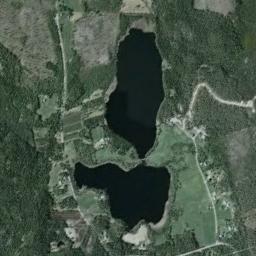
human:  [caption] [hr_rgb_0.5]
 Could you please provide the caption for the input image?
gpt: The lake above is bigger than the lake below .

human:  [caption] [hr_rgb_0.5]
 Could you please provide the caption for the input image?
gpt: Two irregularly shaped blue lakes surrounded by green fields, Green spaces and forests .

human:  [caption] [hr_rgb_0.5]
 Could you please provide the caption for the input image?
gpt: The lake in the picture is very small .

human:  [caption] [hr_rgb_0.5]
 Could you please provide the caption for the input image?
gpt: The two lakes lies in fields and forests and the water is dark blue .

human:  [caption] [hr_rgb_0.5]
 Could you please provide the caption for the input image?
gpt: There are green forests and meadows around the lakes .